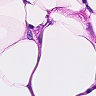
Metastatic tissue present: no